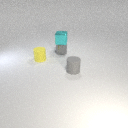
small gray metal cylinder below small cyan metal cube